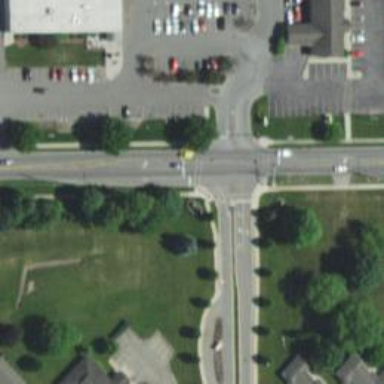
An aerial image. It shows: Marked road crossing.